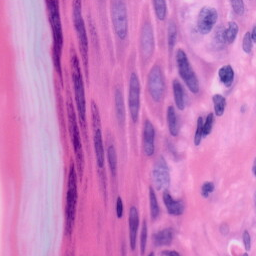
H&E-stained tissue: Skin